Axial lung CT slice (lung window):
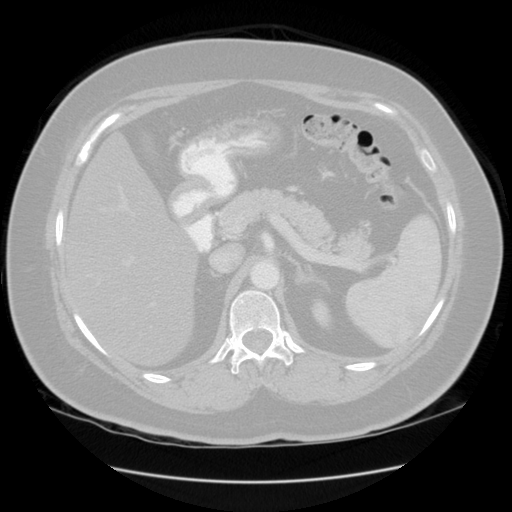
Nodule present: no